Interaction volume radius: 5 \u00c5
Interaction volume height: 10 \u00c5
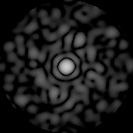
Disorder parameter: 0.7834